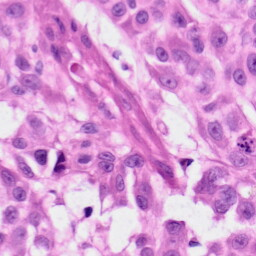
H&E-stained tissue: Skin